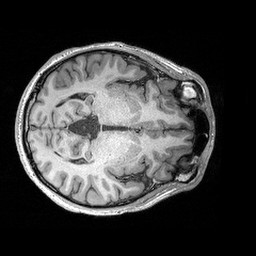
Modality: T1w
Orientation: axial
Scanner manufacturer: siemens
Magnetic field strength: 3 T
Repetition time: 2.3 s
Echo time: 0.00298 s